Interaction volume radius: 5 \u00c5
Interaction volume height: 10 \u00c5
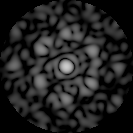
Disorder parameter: 0.6406